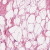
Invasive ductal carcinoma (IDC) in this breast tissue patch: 0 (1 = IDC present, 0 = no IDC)